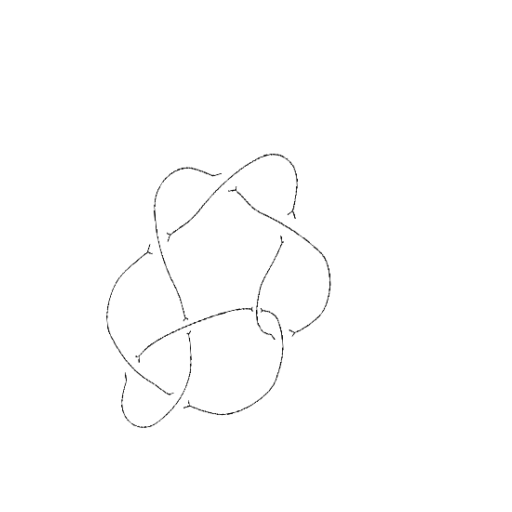
Crossing number: 8